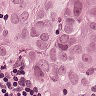
Metastatic tissue present: yes